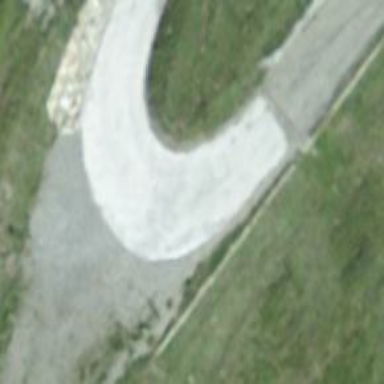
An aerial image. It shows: Concrete track with grade1 tracktype.